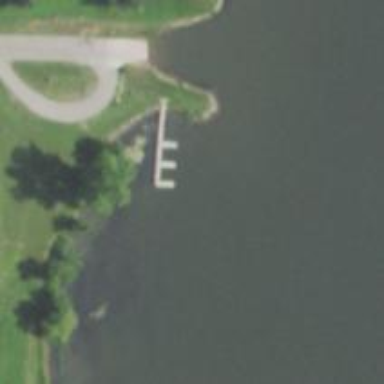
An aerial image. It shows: Dock by the waterway.